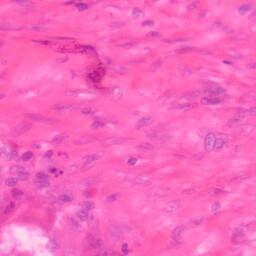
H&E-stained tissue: Colon